Question: I'm having some weird behavior with 'appendTo()' in jQuery.
This is my JS:
'''
$(document).ready(function() {
$("a#mydiv").click(function () {
$(this).append('<div class="well">Added div</div>' );
$(this).appendTo(div.last);
});
});
'''
And my HTML:
'''
<div id="last">
<center><a id="mydiv"><h3>New List</h3></a></center>
</div>
'''
Obviously, when I click the "New List" link, I get a new '<div>' added to '<div id="last">'. It looks like this:

And if I keeping clicking 'New List', I get more and more '<div>'s. This is fine. However, when I click one of the newly-create '<div>'s, it also adds one. (WHen I click the "added div" grey space). I;m going to be putting textboxes in these new '<div>'s, and I don't want it adding more and more '<div>'s when the user clicks to type.
What can I do to make it so new '<div>'s are created when I click the "New List" link?
Thanks!
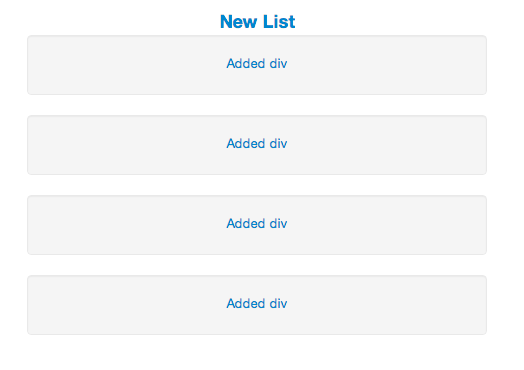
Answer: Use '.after()' instead of '.append()'. At the moment, your new divs are being added within your a tag.